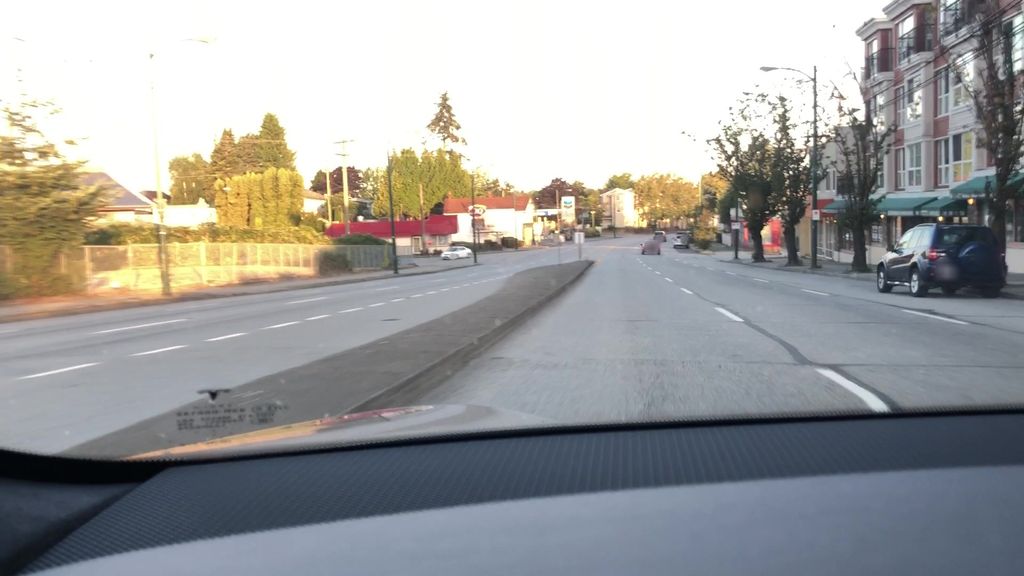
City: vancouver